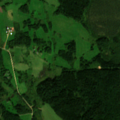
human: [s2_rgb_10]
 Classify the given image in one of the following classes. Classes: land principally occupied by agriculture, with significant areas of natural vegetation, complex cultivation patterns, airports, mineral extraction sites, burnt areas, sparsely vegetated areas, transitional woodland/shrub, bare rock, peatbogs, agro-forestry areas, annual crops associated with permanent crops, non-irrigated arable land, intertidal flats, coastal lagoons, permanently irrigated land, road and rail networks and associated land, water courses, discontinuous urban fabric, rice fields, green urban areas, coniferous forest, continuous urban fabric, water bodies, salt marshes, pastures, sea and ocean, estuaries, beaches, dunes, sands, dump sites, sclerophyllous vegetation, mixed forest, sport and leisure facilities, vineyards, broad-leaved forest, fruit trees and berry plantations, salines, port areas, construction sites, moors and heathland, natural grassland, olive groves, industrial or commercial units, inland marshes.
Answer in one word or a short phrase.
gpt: pastures, land principally occupied by agriculture, with significant areas of natural vegetation, broad-leaved forest, coniferous forest, mixed forest